Question: How could I specify Grid View Item Presenter ?
(ScreenShot) I think I've to change HorizantalContentAlignment of GridViewItemsPresenter.
'''
<GridView.ItemTemplate>
<DataTemplate x:DataType="local:mymodel">
<StackPanel BorderThickness="4,0,0,0" BorderBrush="{x:Bind Color}"Padding="4,0,0,0" Margin="0,2" HorizontalAlignment="Left">
<TextBlock Text="{x:Bind Name}" Style="{ThemeResource BodyTextBlockStyle}" HorizontalAlignment="Left"/>
<TextBlock Text="{x:Bind Date}" Style="{ThemeResource BodyTextBlockStyle}"/>
<TextBlock Text="{x:Bind Type}" Style="{ThemeResource BodyTextBlockStyle}"/>
<TextBlock Text="{x:Bind Dls}" Style="{ThemeResource BodyTextBlockStyle}"/>
</StackPanel>
</DataTemplate>
</GridView.ItemTemplate>
'''

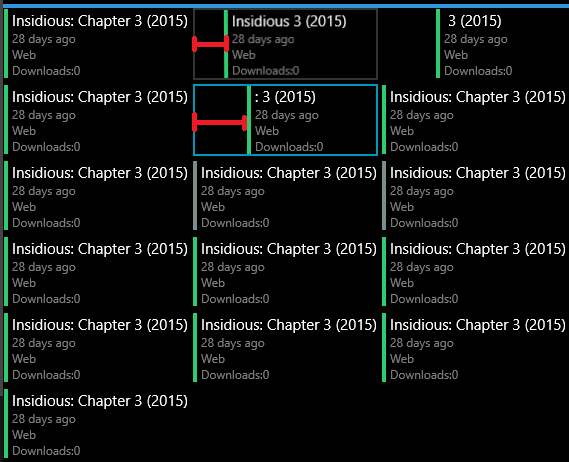
Answer: How about this
'''
<GridView.ItemContainerStyle>
<Style TargetType="GridViewItem">
<Setter Property="HorizontalContentAlignment" Value="Stretch" />
</Style>
</GridView.ItemContainerStyle>
'''